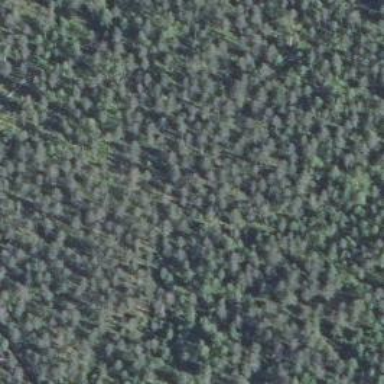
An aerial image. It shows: Woodland with needle-leaved trees.